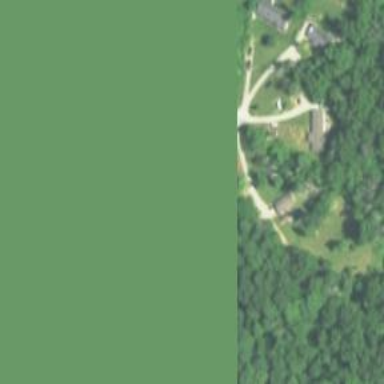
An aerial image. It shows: Driveway.